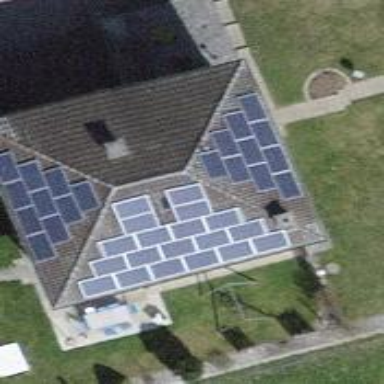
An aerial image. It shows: Solar power generator using photovoltaic panels.